Question: Count the number of objects in the diagram.
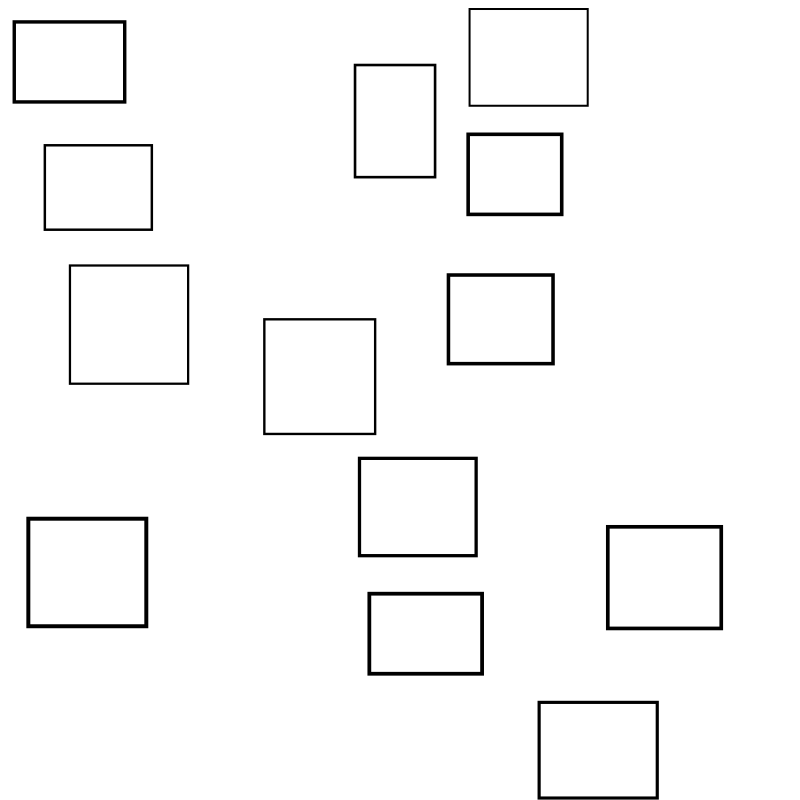
Answer: 13